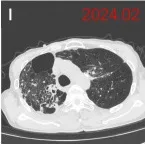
Chest CT findings. Subsequent chest CTs showed sustained PR of the tumor. PR, partial response.
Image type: radiology (ct)